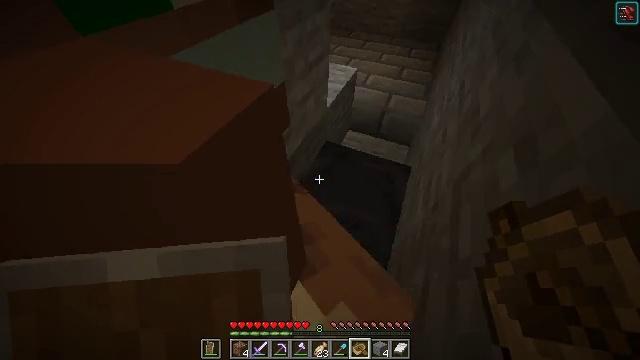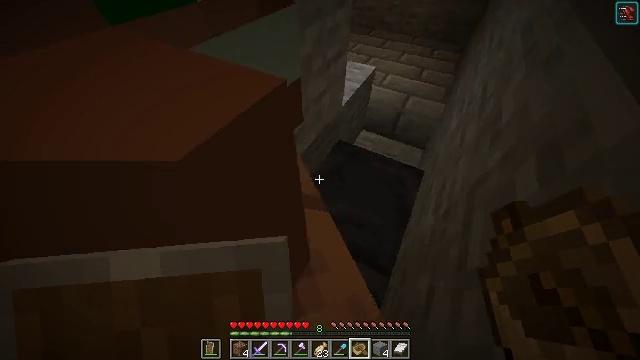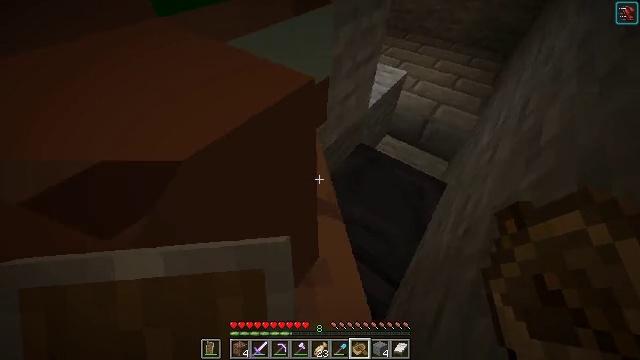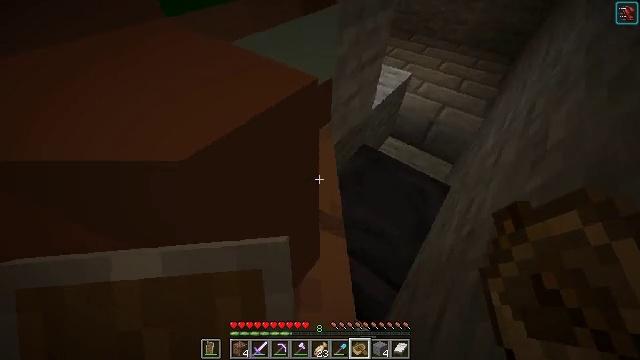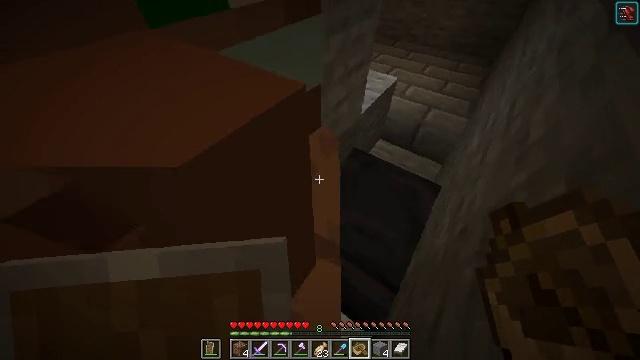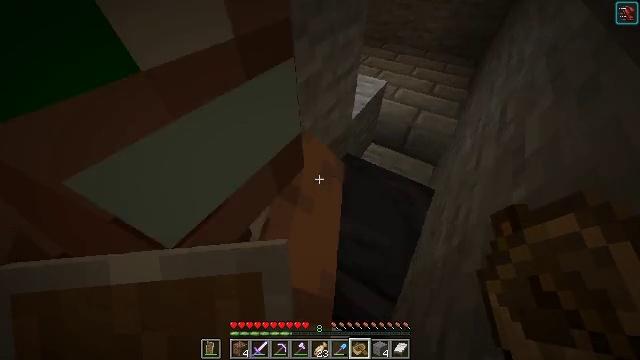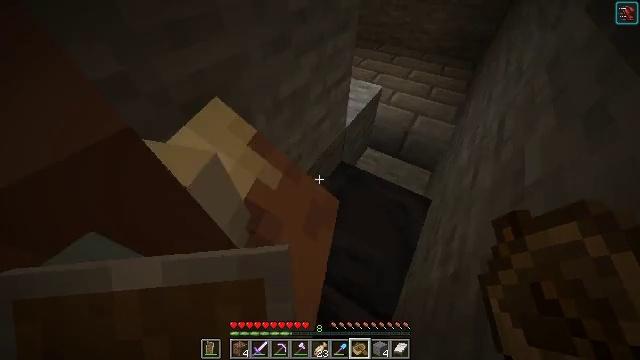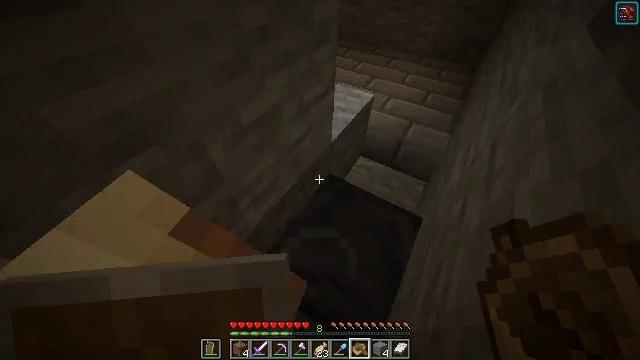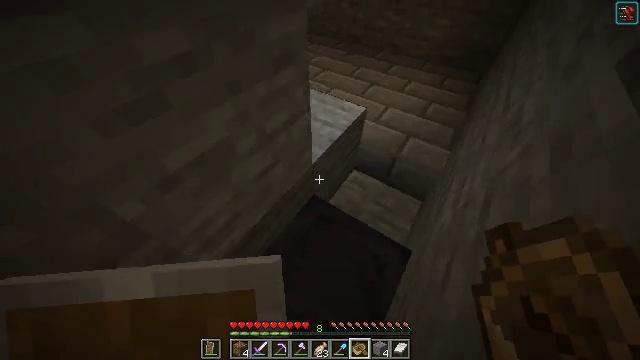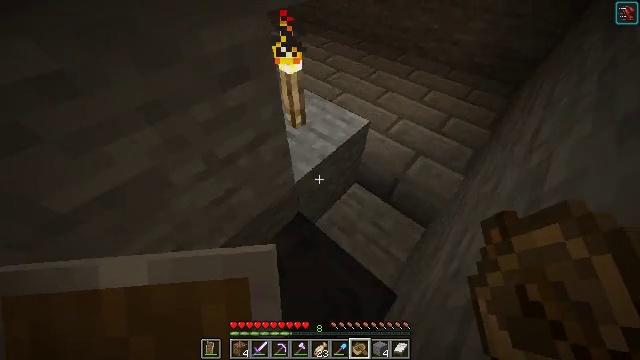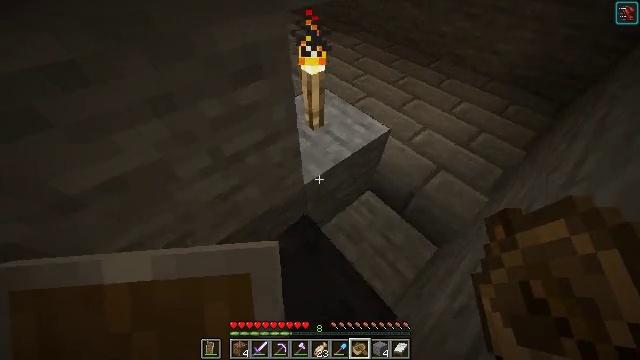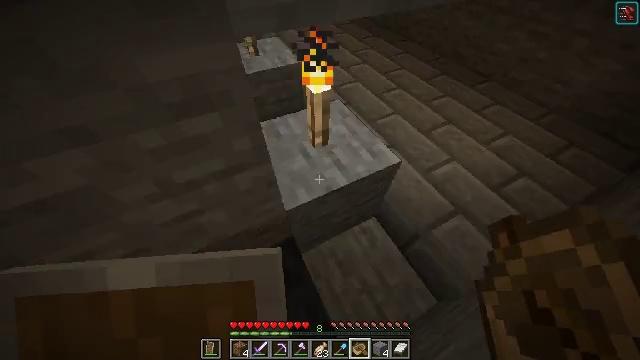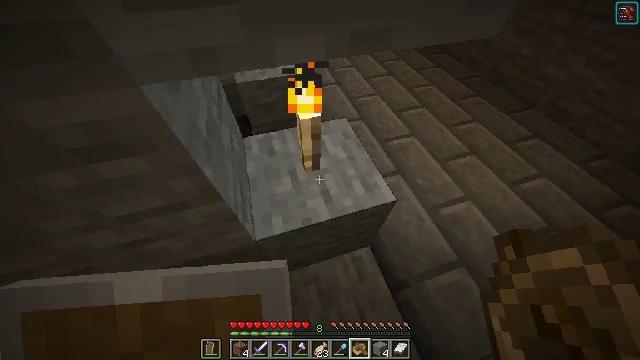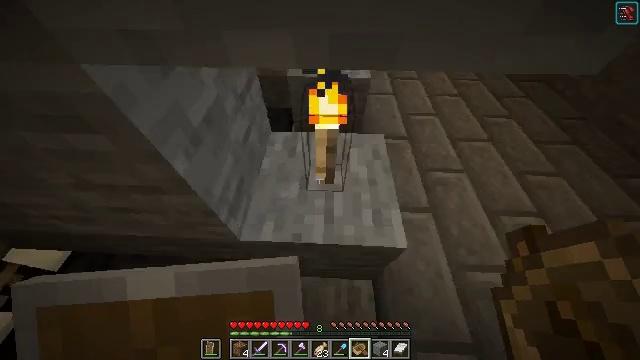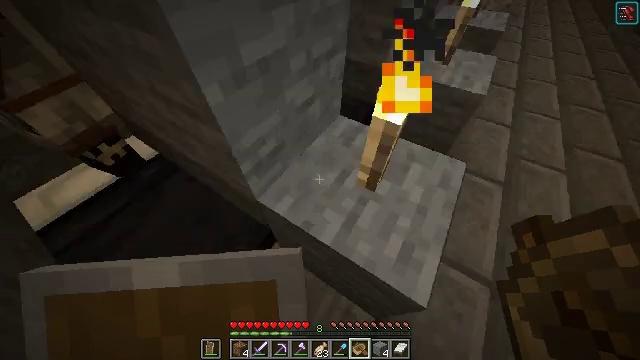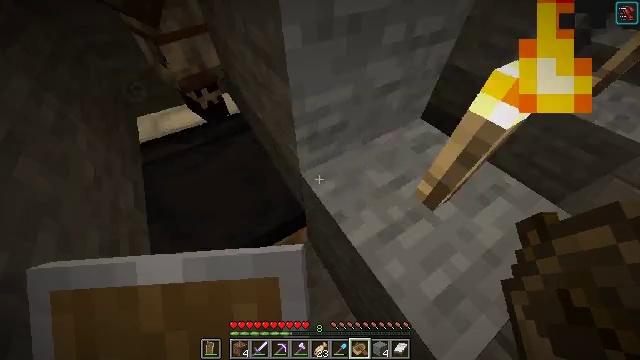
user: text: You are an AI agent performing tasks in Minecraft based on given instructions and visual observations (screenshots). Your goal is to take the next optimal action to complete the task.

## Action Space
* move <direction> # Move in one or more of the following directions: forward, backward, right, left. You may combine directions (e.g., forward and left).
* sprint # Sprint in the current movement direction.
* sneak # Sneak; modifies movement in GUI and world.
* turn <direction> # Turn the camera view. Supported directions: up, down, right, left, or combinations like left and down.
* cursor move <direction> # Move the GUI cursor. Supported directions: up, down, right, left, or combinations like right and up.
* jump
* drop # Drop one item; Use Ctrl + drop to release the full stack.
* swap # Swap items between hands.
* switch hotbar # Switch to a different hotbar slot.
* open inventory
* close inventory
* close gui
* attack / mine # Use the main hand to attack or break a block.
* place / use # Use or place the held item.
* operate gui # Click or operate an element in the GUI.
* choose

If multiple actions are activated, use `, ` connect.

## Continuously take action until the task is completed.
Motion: motion action
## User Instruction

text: Attack the black bed to recycle it.
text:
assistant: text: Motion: turn left
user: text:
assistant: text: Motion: turn left
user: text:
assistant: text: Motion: turn left
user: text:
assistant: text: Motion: turn right and up
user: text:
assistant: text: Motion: move forward, turn right
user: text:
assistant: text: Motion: move forward and move right
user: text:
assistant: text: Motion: move forward and move right
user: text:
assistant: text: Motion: move forward and move right, turn left
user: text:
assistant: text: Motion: move forward and move right, turn left and down
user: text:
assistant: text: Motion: move forward and move right, turn left
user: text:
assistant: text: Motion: move forward and move right, turn left
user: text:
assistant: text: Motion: move forward and move right, turn left
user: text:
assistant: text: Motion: move forward and move right, turn left
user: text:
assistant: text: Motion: move right, turn left
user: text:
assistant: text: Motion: turn left and up
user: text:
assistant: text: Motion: turn left
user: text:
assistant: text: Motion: turn left
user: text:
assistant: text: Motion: turn left
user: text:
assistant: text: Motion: turn left
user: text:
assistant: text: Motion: turn left
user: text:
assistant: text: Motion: turn left and up
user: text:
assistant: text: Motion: no_op
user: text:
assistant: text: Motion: no_op
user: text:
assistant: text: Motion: no_op
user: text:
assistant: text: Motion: turn left and down
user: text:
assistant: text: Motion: turn left and down, attack / mine
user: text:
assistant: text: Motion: attack / mine
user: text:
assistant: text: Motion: attack / mine
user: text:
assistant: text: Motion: attack / mine
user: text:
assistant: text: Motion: attack / mine